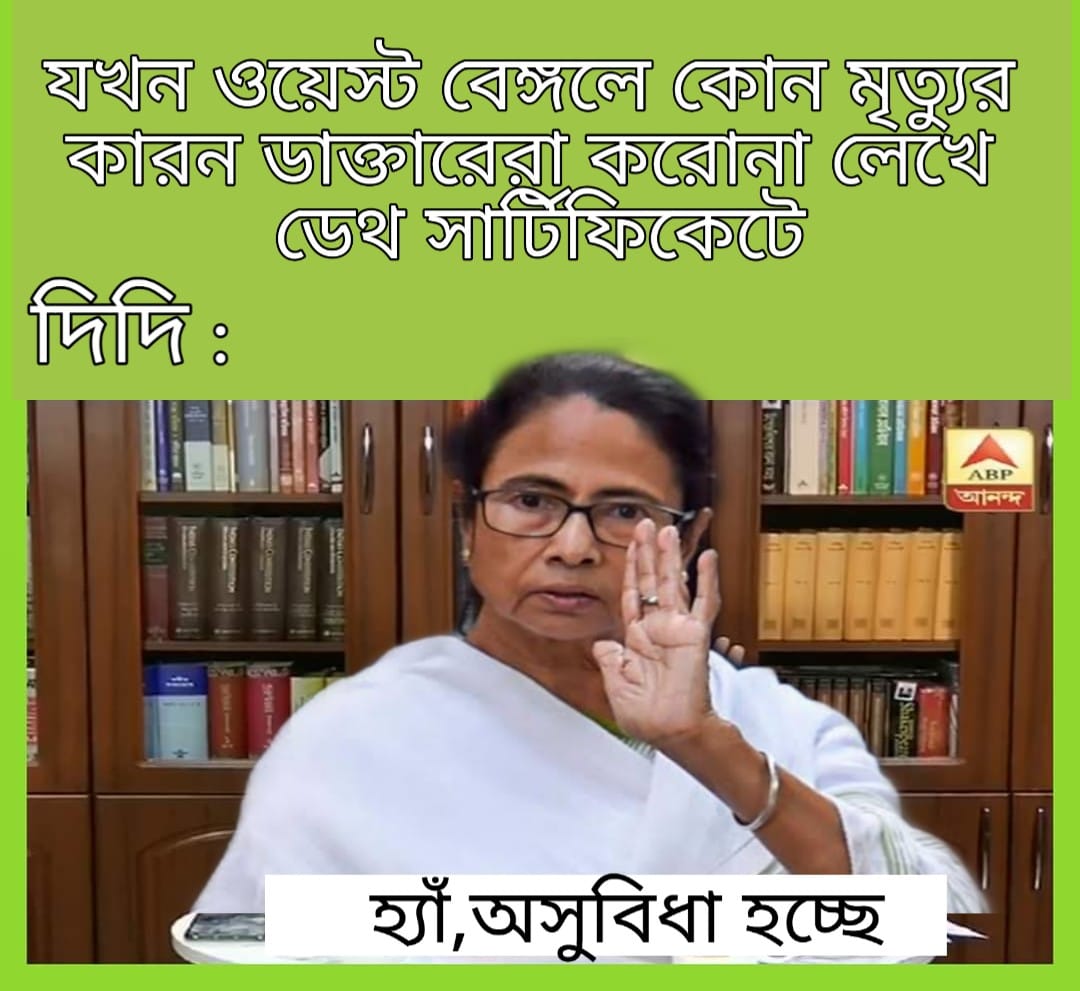
Caption: যখন ওয়েস্ট বেঙ্গলে কোন মৃত্যুর কারন ডাক্তারেরা করোনা লেখে ডেথ সার্টিফিকেটে    দিদি :  হ্যাঁ , অসুবিধা হচ্ছে
Label: hate